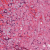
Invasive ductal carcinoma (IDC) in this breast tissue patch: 0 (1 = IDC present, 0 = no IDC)